Aerial crown-view tile of a tropical tree (Barro Colorado Island, Panama), acquired 20250124:
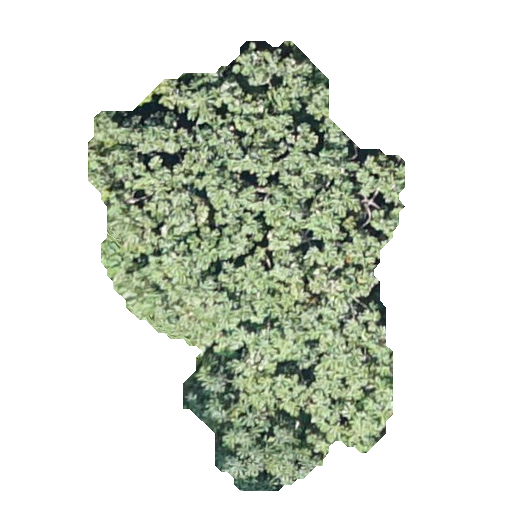
Species: Cecropia insignis
GBIF accepted scientific name: Cecropia insignis
Crown area: 141.422 m²